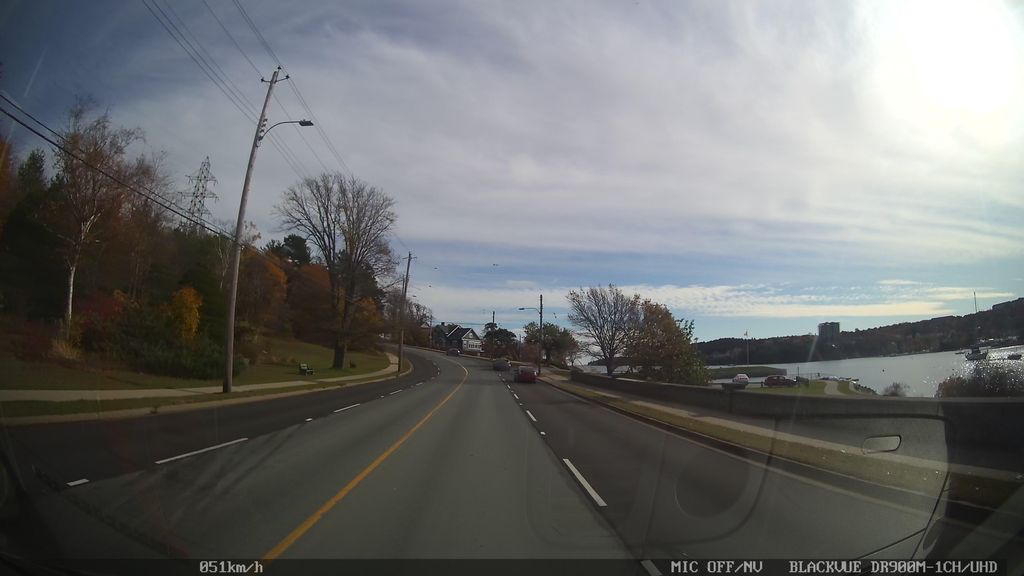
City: halifax